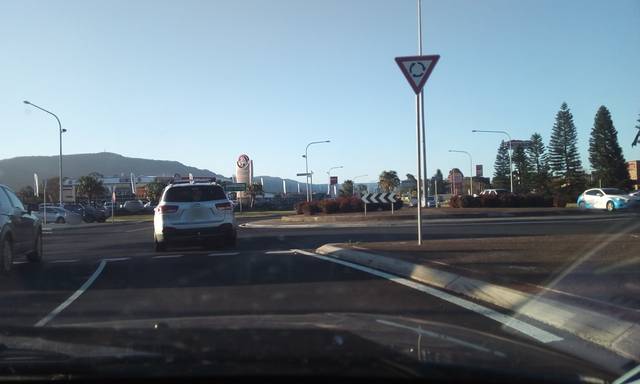
Region: Australia
Coordinates: -34.403, 150.891